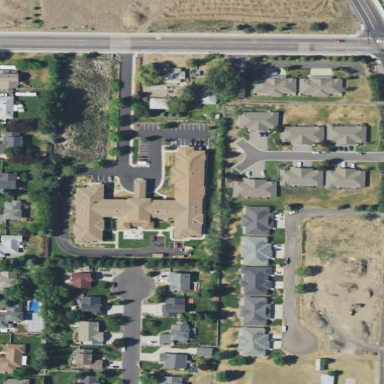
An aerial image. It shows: Building.